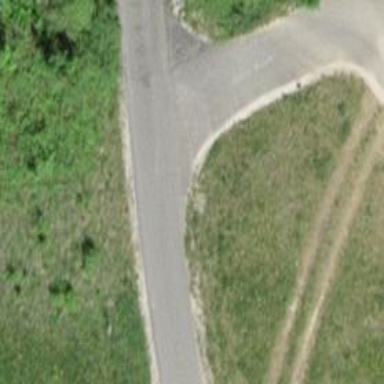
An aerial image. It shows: Well-maintained track road of grade 1.